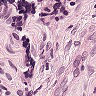
Metastatic tissue present: no